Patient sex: M
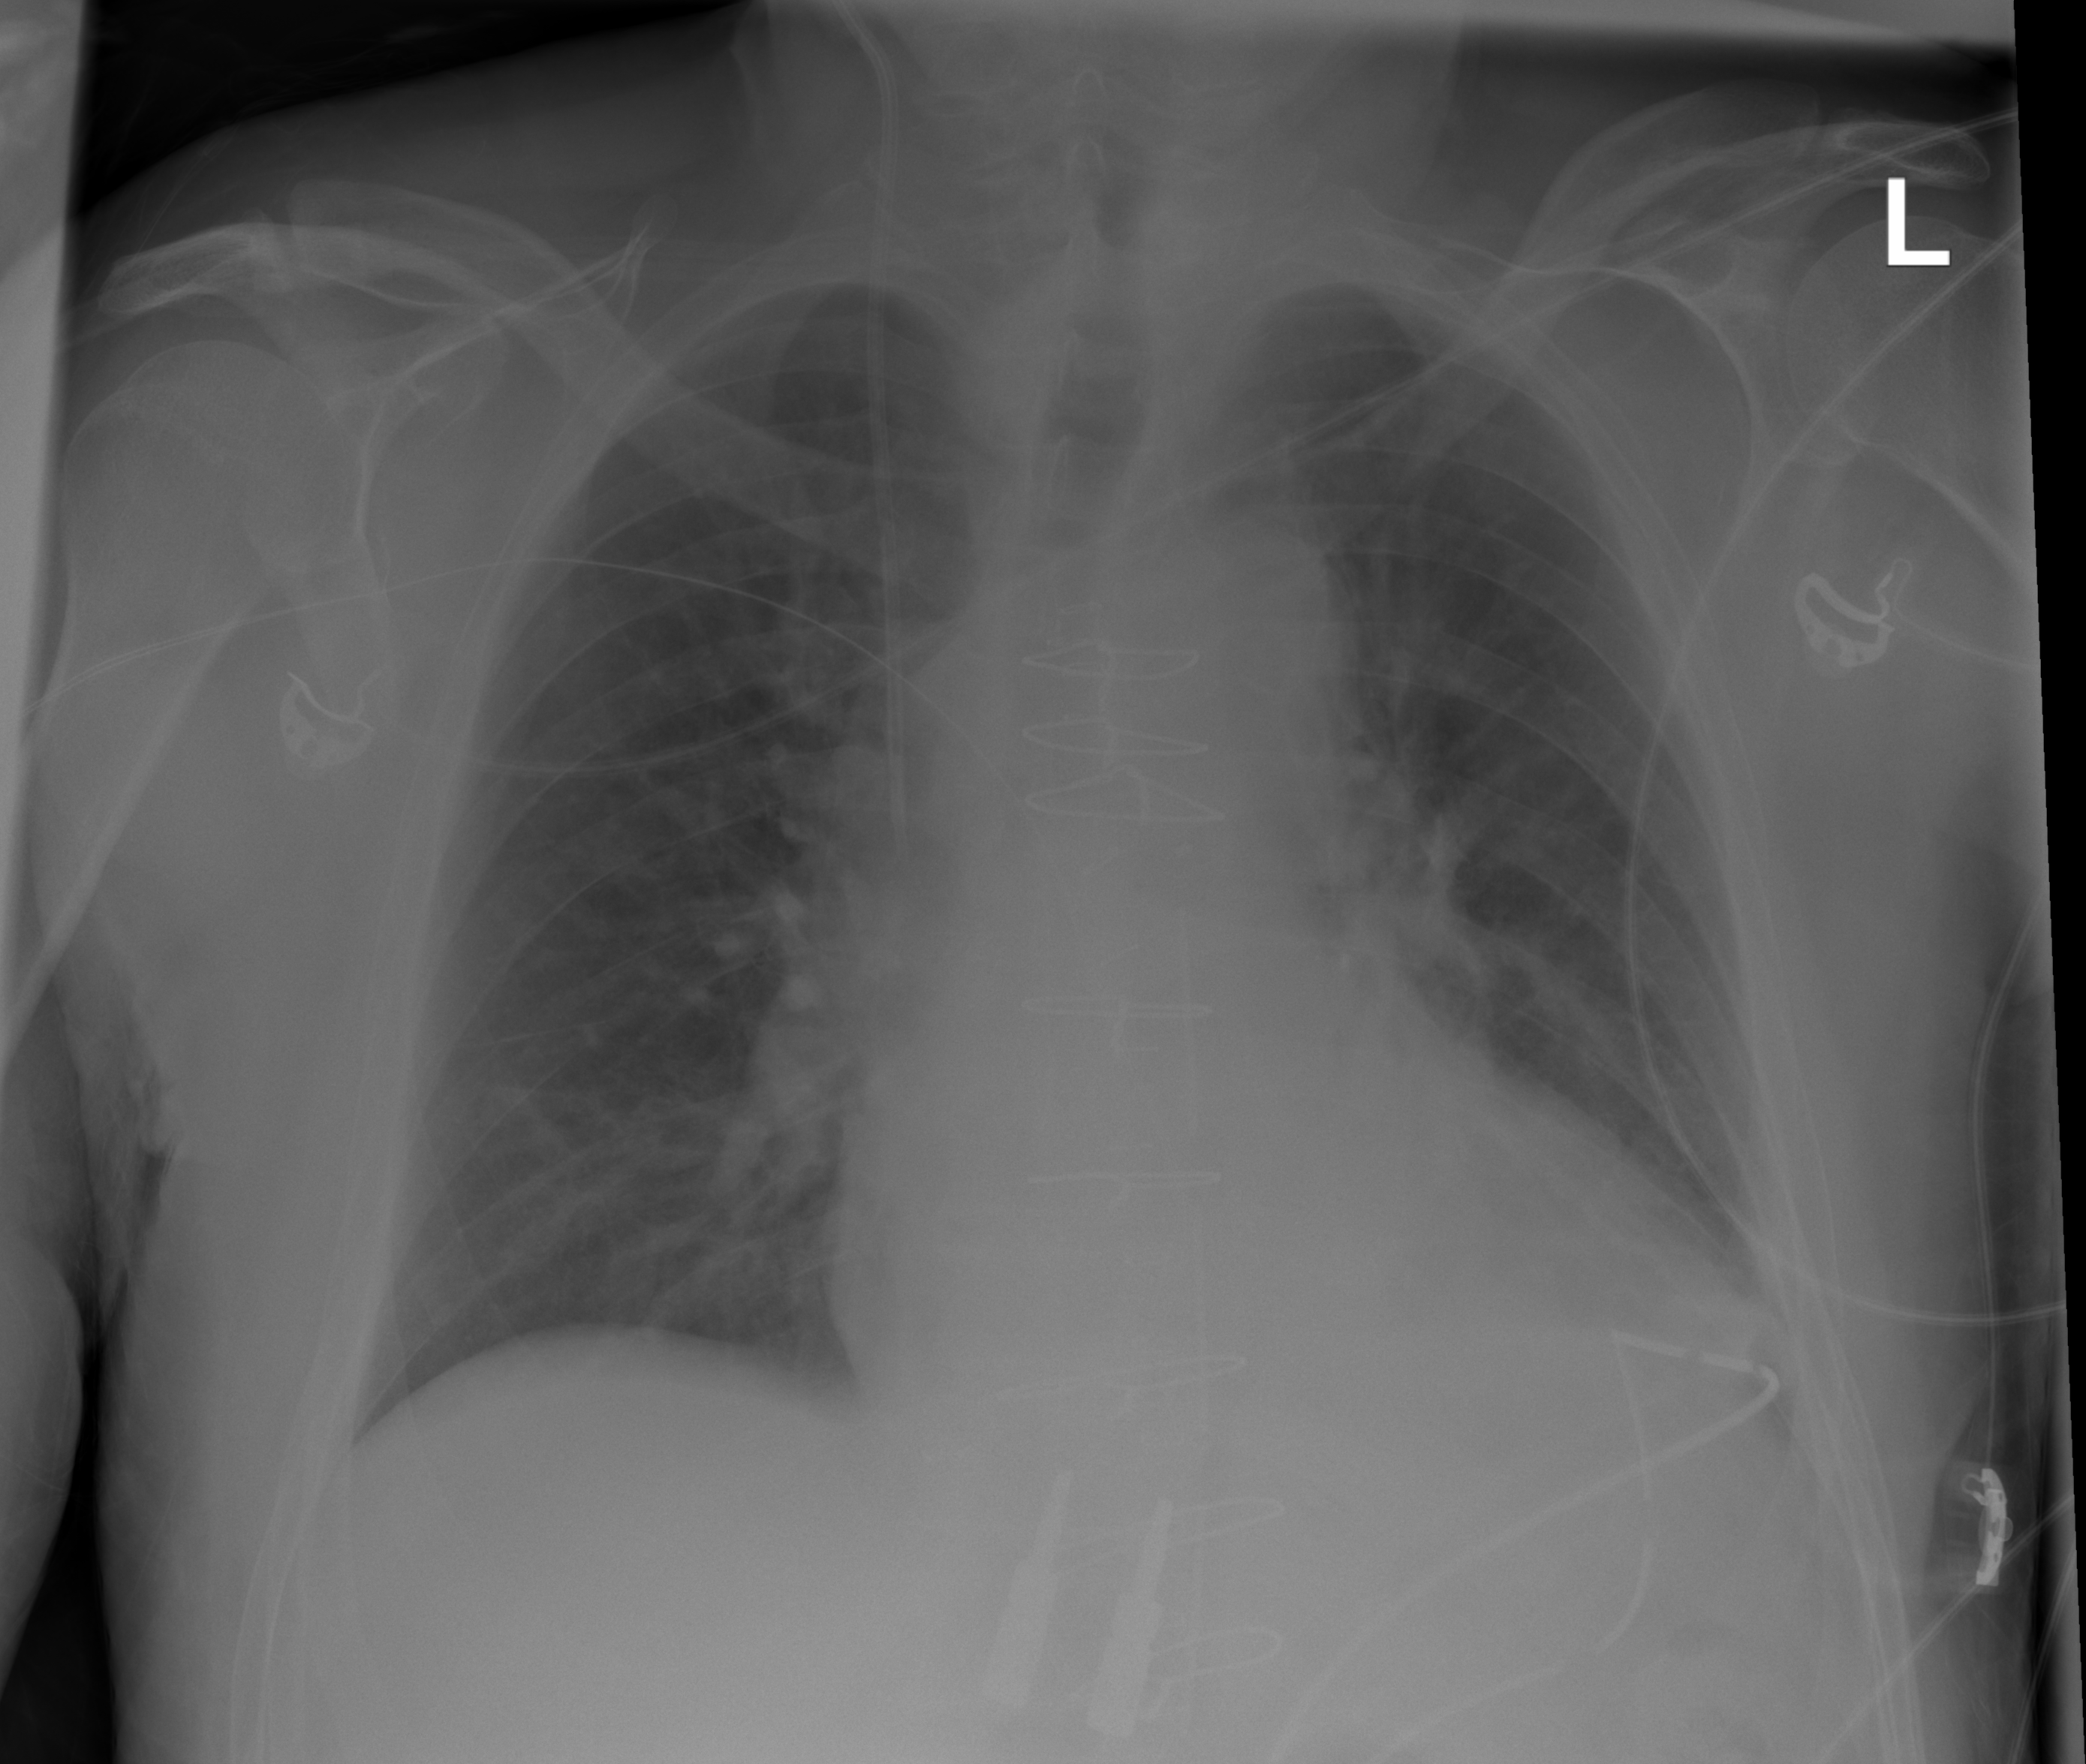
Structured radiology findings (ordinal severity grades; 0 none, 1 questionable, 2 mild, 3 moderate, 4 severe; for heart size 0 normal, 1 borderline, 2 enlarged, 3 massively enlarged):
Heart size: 2
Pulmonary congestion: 2
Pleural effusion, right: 0
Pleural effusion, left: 0
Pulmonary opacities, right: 0
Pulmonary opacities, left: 1
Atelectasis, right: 0
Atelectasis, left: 2